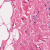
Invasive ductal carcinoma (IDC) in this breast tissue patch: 0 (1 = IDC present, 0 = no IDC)